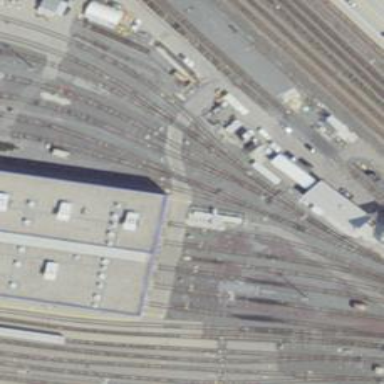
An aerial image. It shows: Railway level crossing.